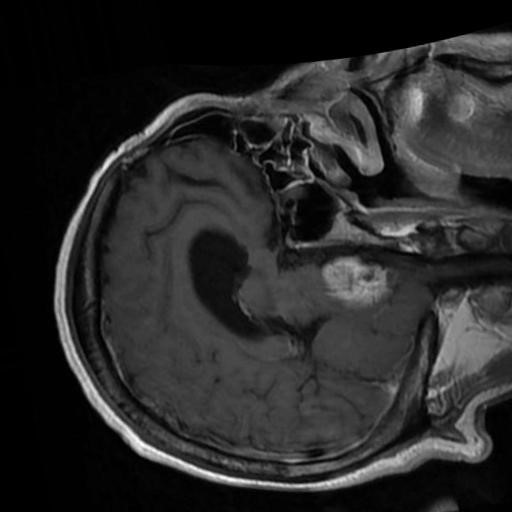
Label: brain_menin